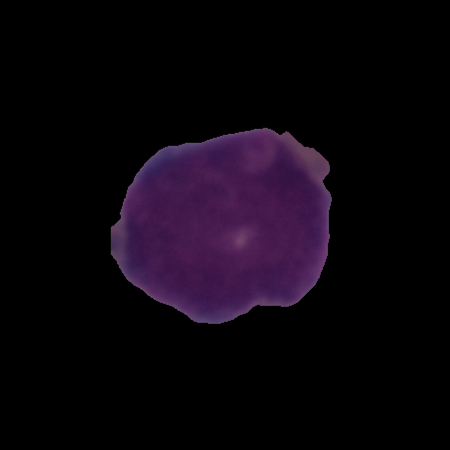
Label: cancer